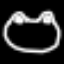
Label: frog